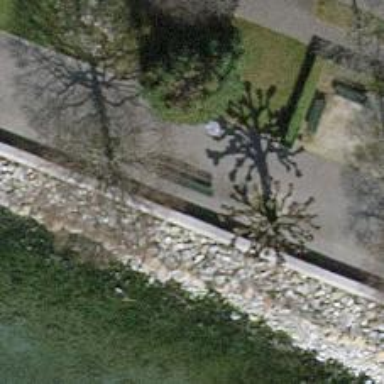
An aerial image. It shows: Bench for seating.